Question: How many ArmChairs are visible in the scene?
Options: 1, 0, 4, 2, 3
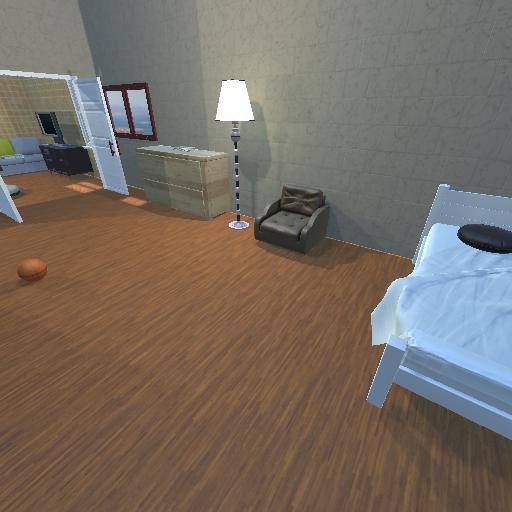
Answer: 1